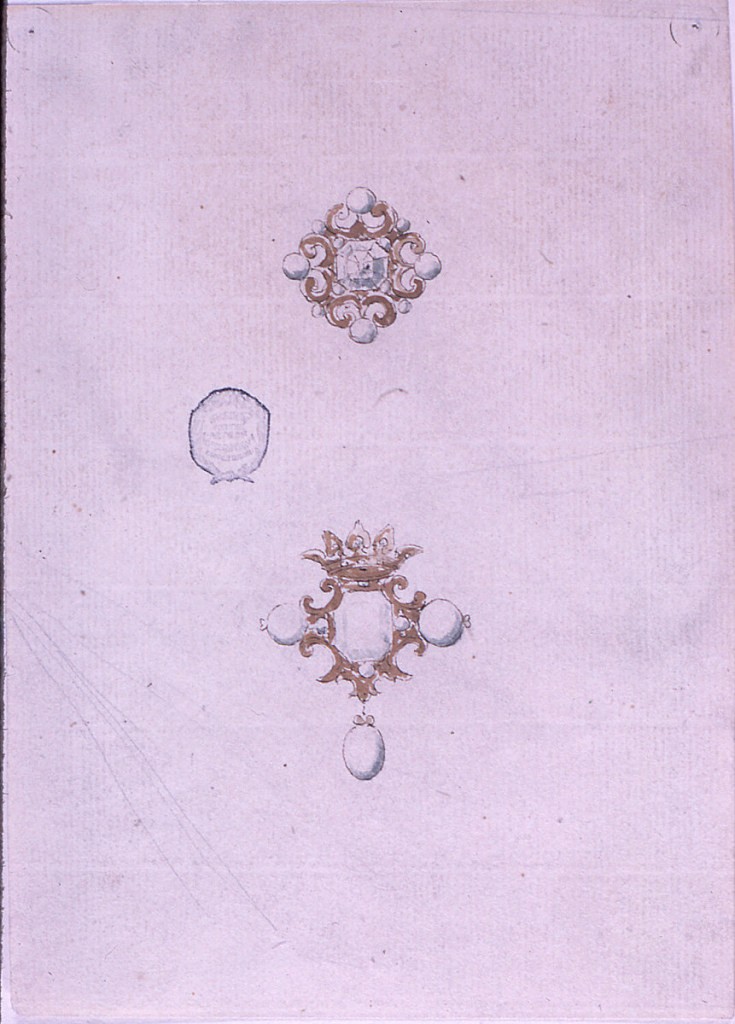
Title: Design for Two Brooches
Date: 1825–50
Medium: Pen and ink, brush and watercolor, sepia on paper
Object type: Drawing
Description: Sbove, an octagonal diamond is framed by volutes with pearls of various sizes. On top, a crown; at the sides two big pearls; hanging an oval diamond. Inside the frame, four small pearls.